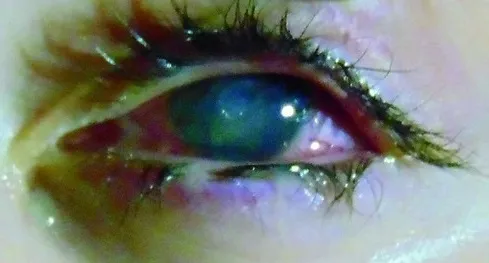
Left eye ciliary injection, central discoid opacity with epithelial defect.
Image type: medical_photograph (other_medical_photograph)